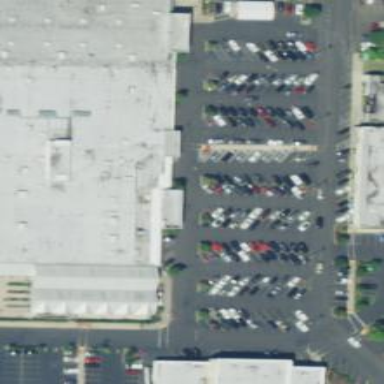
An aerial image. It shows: Parking space.